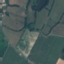
Land use / land cover: Pasture